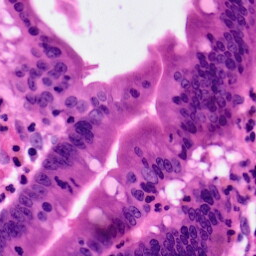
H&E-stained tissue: Pancreatic